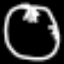
Label: clock